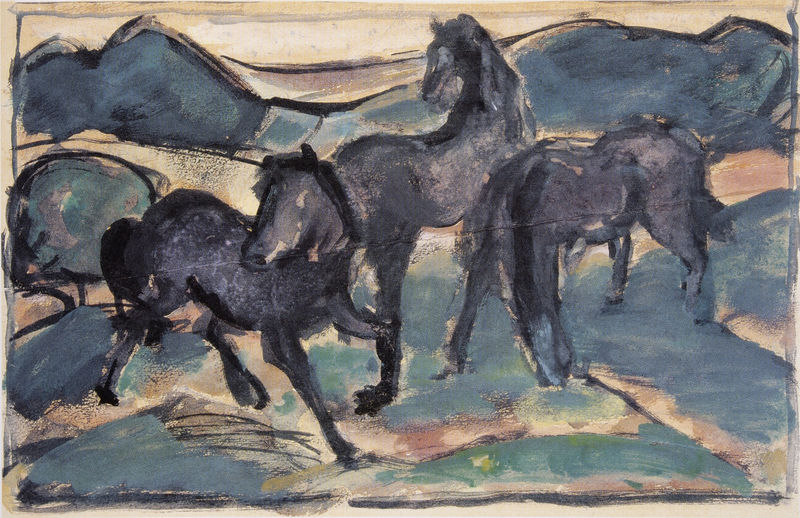
Titel: Pferde auf der Weide I
Künstler: Franz Marc
Institution: (Privatbesitz)
Schlagwörter: baum, berg, blau, dunkel, gemälde, himmel, körper, wolken, aquarell, bäume, gelb, grün, landschaft, ocker, blumen, braun, grau, kreide, köpfe, orange, rücken, schwarz, skizze, türkis, weiss, gras, tier, tiere, wiese, wolke, beige, expressionismus, malerei, rahmen, öl, feld, horizont, hügel, natur, weide, weite, büsche, drei, rosa, pferd, pferde, deutschland, huf, hufe, mähne, reiten, schwanz, schweif, umrisse, studie, moderne, abstrakt, berge, modern, farbe, violett, grasen, herde, monochrom, wasserfarbe, linien, koppel, naiv, wild, essen, tusche, wasserfarben, weiden, münchen, umriß, konturen, franz, schnauze, blaugrün, hügelig, ross, rosse, springen, fressen, nüster, mehne, pferderücken, schweife, rösser, amorph, blauer reiter, seele, chagall, pferdeschwanz, trab, franz marc, marc, mack, reinheit, umrandet, ockerf, prärie, pfrde, blau landschaft, tierseele, koppeé